Field crop: maize
Growth stage: 2
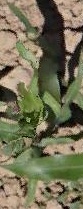
Species: maize